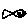
Label: fish